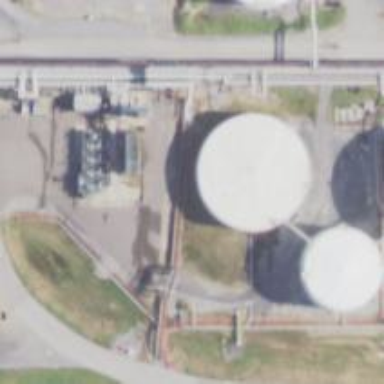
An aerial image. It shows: Storage tank that is man-made.